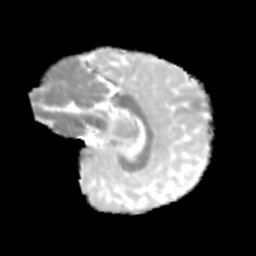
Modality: MD
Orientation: sagittal
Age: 11
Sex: male
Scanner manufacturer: siemens
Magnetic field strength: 3 T
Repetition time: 3.8 s
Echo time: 0.07 s